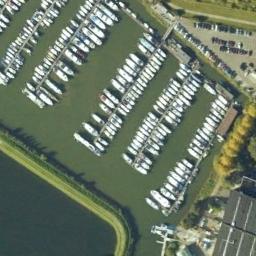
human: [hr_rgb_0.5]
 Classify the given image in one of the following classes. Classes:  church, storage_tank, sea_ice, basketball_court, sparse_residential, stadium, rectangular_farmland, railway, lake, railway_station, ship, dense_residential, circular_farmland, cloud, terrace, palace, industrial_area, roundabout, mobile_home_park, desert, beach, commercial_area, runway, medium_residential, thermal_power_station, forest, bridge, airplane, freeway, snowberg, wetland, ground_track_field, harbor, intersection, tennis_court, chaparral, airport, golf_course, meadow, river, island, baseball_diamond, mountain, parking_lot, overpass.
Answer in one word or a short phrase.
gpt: harbor